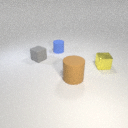
small gray rubber cube behind small yellow metal cube